Brain MRI, modality: ceT1
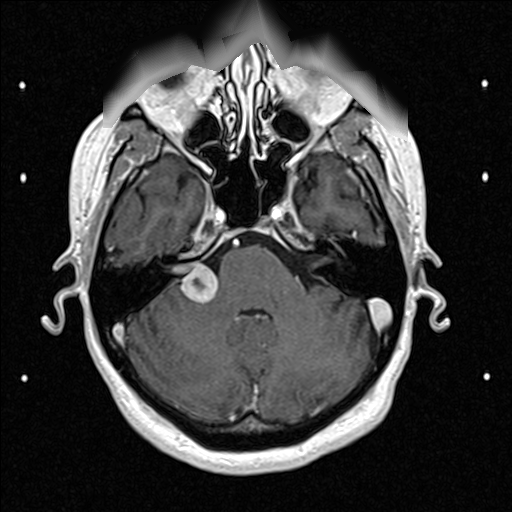